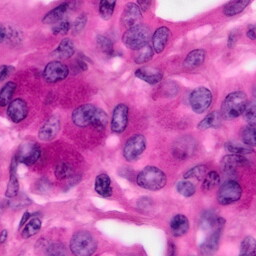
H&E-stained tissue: Pancreatic